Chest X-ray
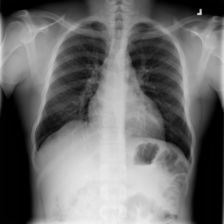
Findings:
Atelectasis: negative
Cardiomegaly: negative
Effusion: negative
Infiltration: negative
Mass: negative
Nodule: negative
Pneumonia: negative
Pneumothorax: negative
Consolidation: negative
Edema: negative
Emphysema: negative
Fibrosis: negative
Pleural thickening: negative
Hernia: negative